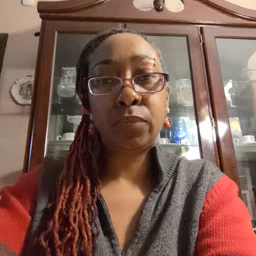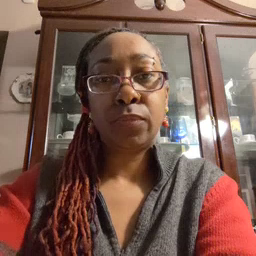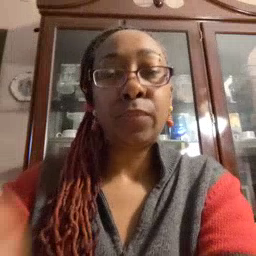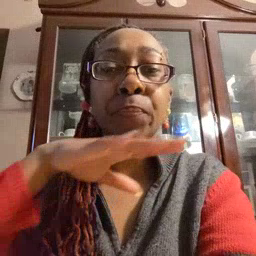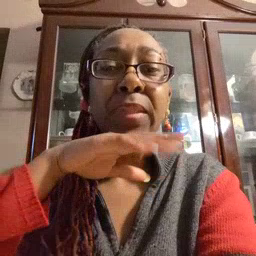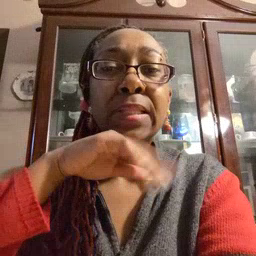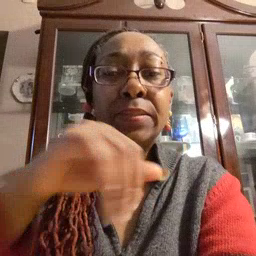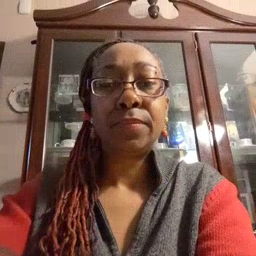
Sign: pig